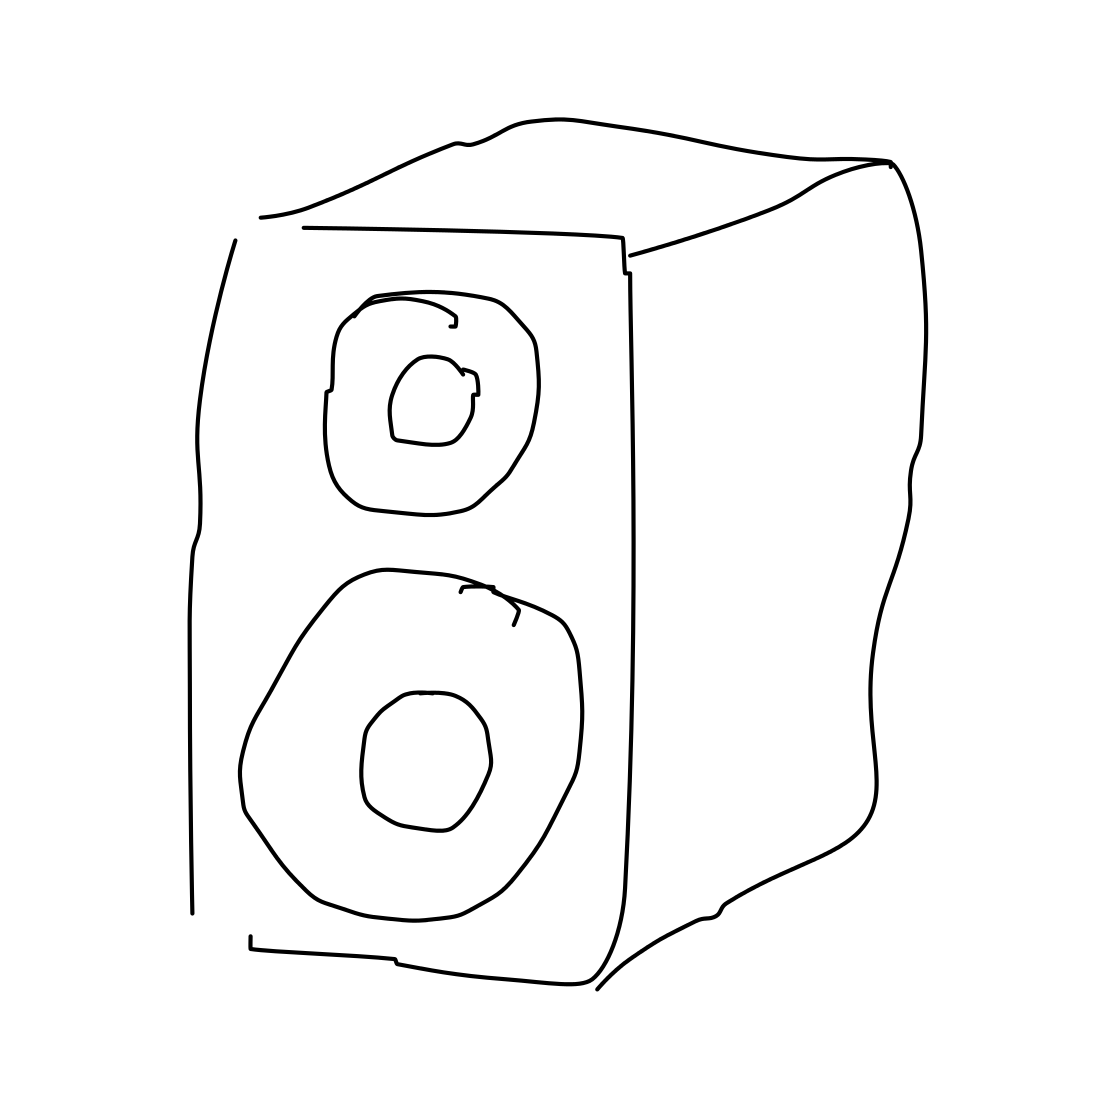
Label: loudspeaker